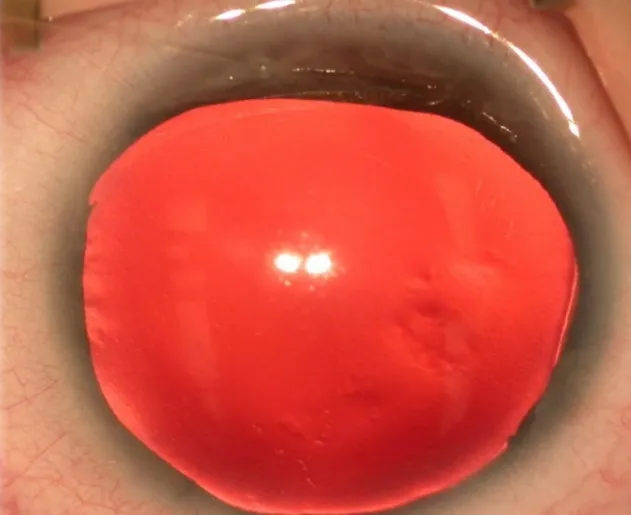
Anterior segment photograph of case 1, showing almost complete lack of iris tissue.
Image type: ophthalmic_imaging (slit_lamp_photograph)